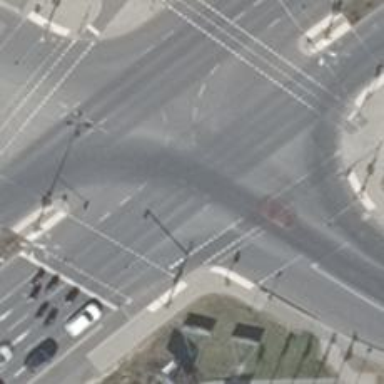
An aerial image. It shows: Tertiary road with asphalt surface. Separate sidewalks on both sides of the road.